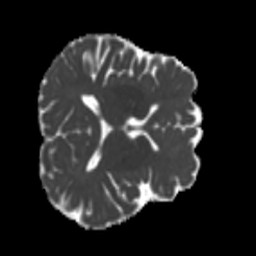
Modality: MD
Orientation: axial
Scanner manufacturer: siemens
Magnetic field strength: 3 T
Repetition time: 4 s
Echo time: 0.0594 s